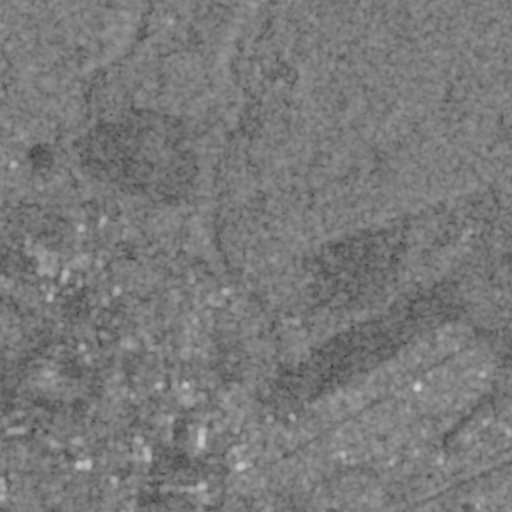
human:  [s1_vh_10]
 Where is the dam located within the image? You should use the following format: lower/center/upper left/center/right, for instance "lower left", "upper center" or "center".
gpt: The dam is located in the lower right of the image.
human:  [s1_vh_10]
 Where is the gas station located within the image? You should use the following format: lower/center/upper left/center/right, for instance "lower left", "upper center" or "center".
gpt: The gas station is located in the lower center of the image.
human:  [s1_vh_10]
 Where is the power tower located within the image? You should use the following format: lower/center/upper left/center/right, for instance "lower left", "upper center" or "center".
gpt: The power tower is located in the lower right of the image.
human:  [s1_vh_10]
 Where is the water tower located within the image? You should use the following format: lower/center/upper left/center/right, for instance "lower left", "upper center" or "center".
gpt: The water tower is located in the lower center of the image.
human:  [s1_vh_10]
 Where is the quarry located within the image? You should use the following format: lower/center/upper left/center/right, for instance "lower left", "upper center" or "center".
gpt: There is no quarry in the image.

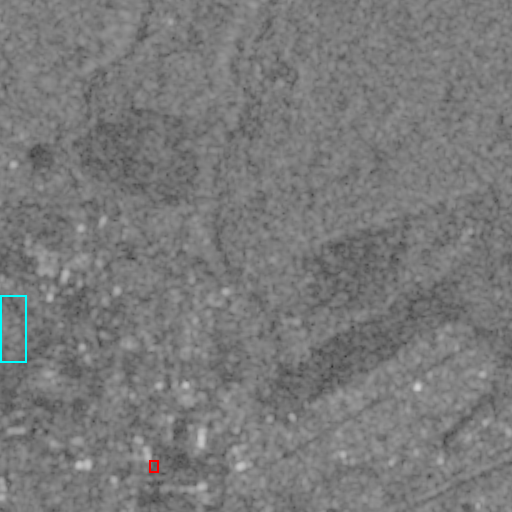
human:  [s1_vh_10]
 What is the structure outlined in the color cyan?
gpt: The structure outlined in cyan is a park.
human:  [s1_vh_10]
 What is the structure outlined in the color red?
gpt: The structure outlined in red is a parking lot.
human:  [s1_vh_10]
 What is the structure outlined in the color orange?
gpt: There is no orange outline.